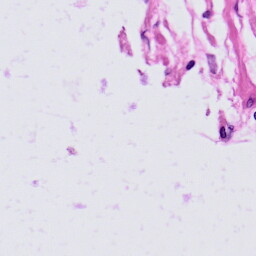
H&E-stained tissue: Prostate